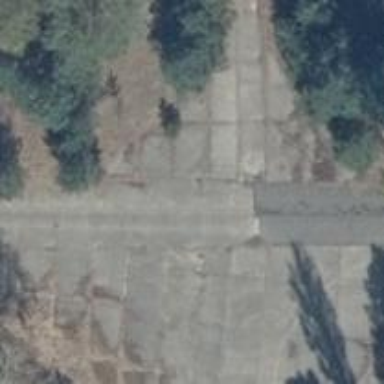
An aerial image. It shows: Concrete track with grade 1 quality.